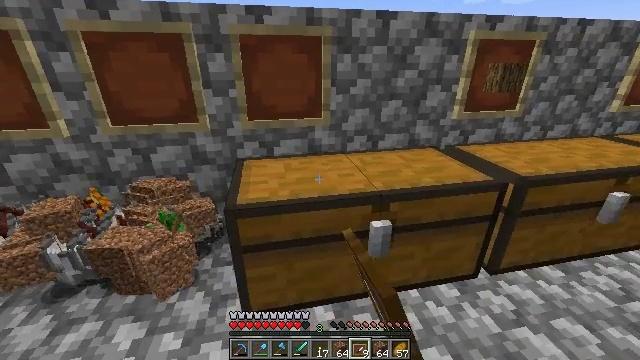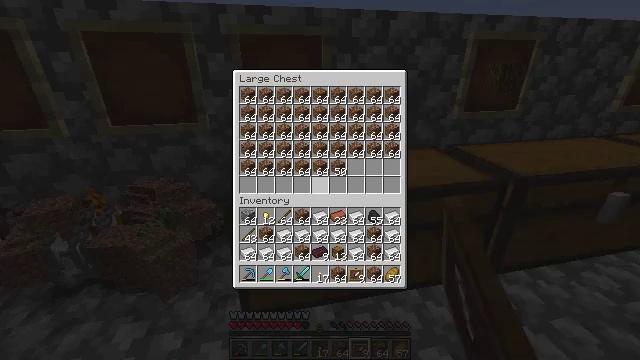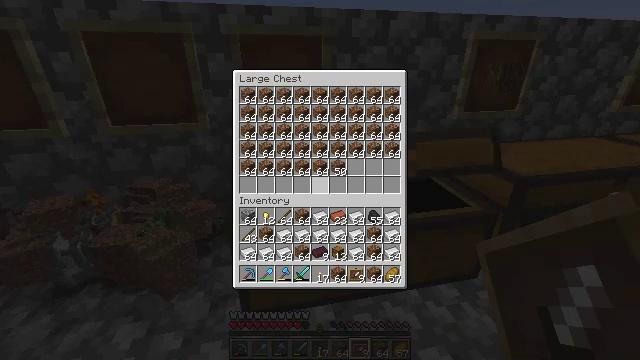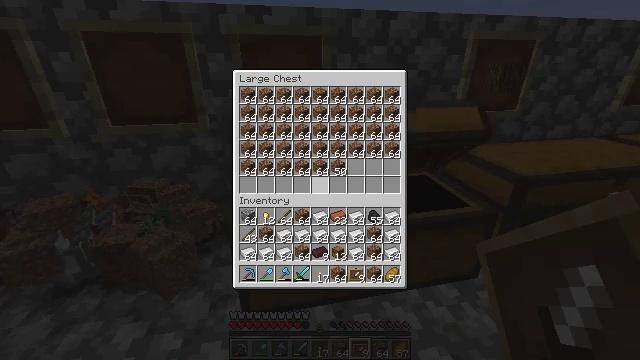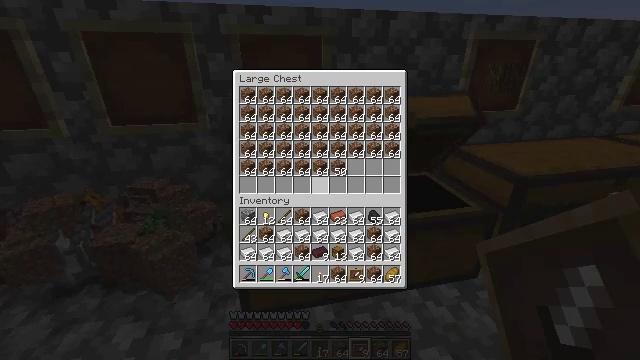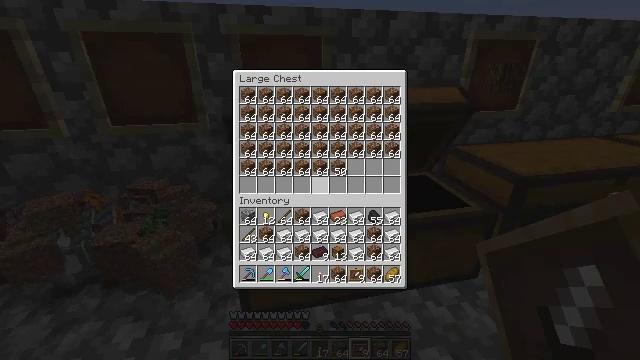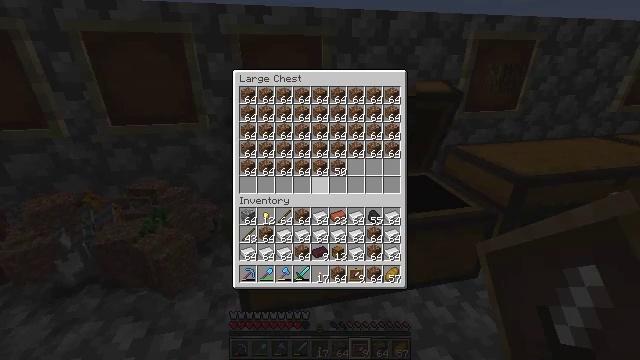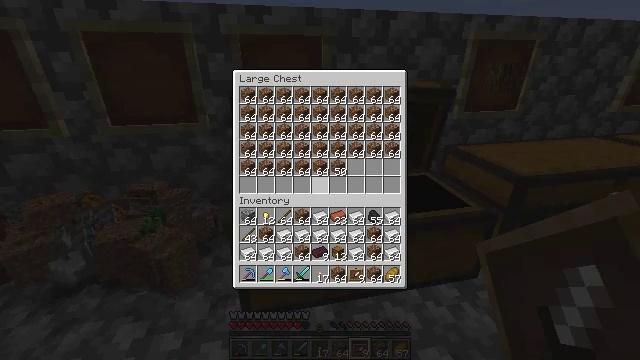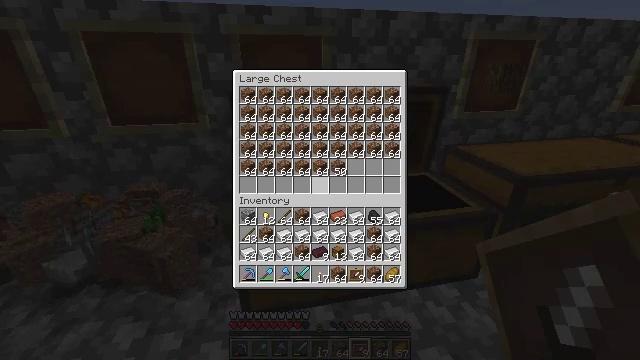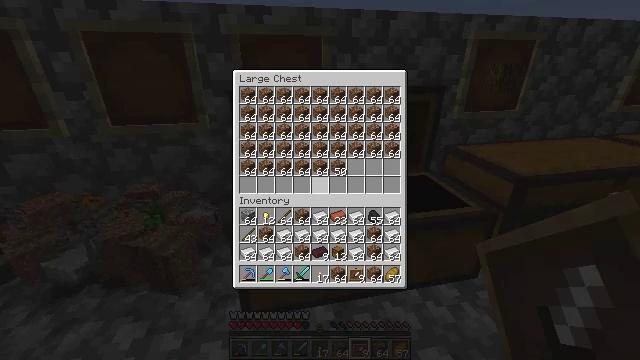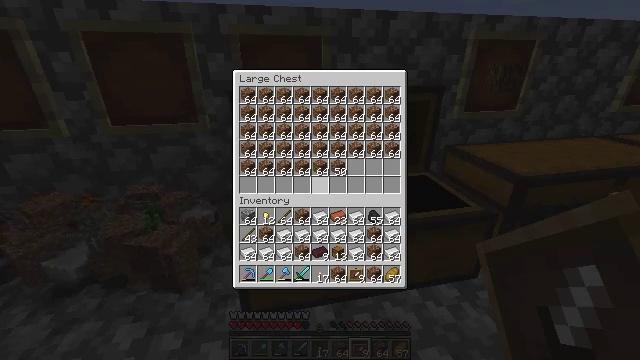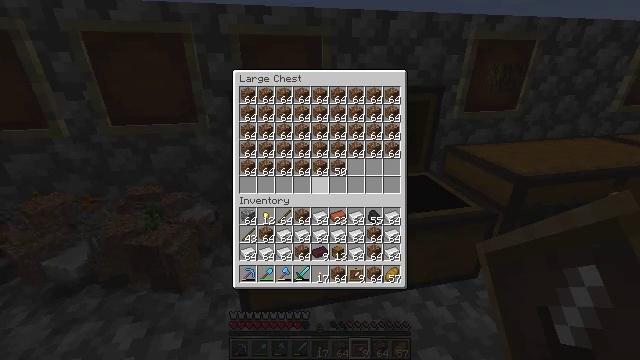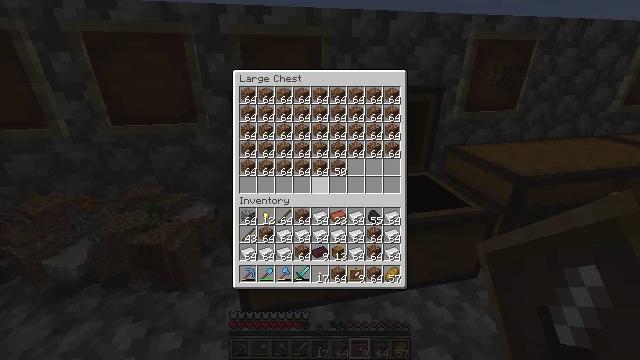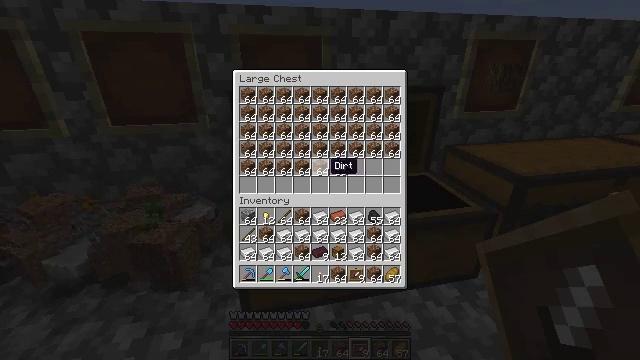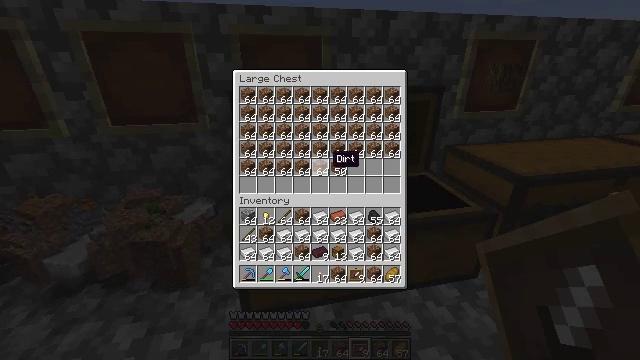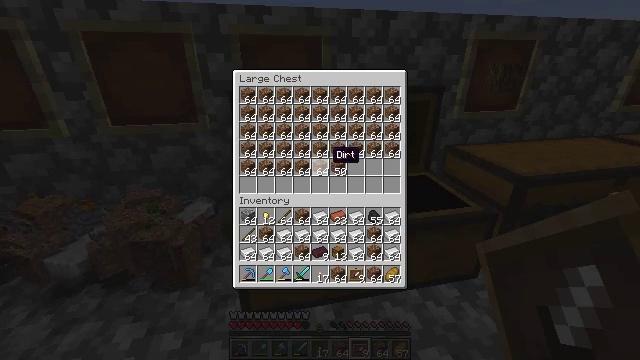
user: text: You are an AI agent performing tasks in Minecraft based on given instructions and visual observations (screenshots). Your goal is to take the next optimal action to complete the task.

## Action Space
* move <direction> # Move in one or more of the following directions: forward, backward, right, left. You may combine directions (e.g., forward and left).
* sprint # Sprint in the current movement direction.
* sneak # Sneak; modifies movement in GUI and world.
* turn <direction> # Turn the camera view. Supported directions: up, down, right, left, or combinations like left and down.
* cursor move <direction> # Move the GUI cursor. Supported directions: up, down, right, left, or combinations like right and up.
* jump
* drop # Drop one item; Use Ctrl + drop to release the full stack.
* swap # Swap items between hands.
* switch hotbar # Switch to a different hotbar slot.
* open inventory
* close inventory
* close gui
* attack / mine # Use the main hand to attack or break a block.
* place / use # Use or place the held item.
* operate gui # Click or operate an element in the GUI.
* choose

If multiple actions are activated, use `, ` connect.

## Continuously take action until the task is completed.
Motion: motion action
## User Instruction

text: Remove an acacia fence from the inventory.
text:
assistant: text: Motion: no_op
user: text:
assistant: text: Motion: no_op
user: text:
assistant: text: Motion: no_op
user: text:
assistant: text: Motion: no_op
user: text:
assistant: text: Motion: no_op
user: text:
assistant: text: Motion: no_op
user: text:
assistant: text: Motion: no_op
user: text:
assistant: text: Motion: no_op
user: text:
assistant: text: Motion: no_op
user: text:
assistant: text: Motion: no_op
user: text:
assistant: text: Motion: no_op
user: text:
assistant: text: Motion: no_op
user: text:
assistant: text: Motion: no_op
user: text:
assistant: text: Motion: cursor move up
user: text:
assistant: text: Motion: no_op
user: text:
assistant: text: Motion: no_op
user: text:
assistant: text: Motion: no_op
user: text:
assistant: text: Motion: no_op
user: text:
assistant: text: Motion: no_op
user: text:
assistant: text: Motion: no_op
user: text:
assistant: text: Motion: no_op
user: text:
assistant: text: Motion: no_op
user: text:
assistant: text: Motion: no_op
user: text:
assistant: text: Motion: no_op
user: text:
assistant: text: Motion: cursor move right
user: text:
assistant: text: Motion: no_op
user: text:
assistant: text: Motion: cursor move up
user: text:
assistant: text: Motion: cursor move left and up
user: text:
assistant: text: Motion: no_op
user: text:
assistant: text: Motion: turn up